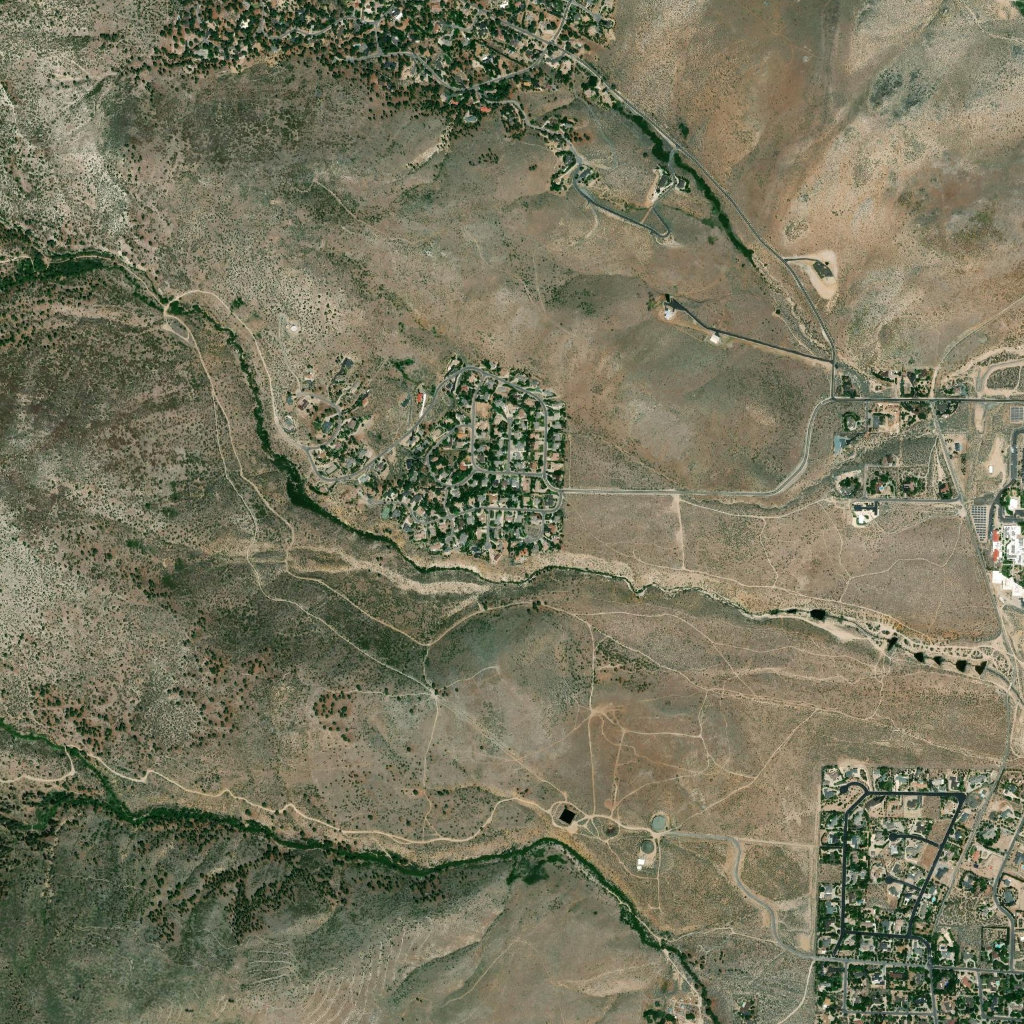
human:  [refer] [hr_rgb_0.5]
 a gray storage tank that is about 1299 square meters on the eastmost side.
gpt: <box>[[63, 79, 64, 81, 0]]</box>